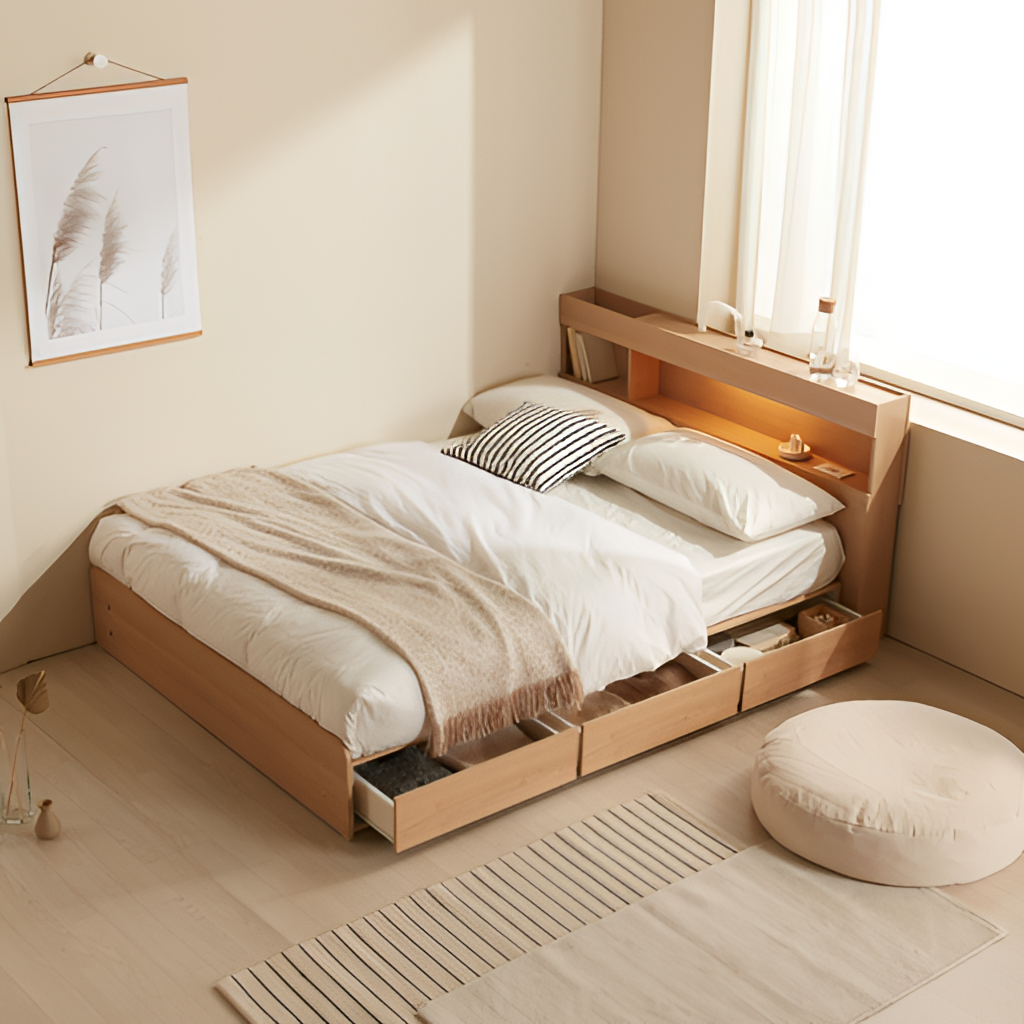
light wood wood backlit headboard bed, bedroom, wood flooring, with plank pattern, paint wallpaper, with solid pattern, minimalist